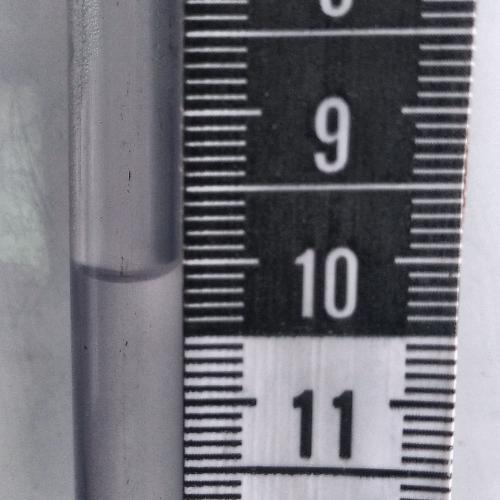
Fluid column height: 10.1 cm